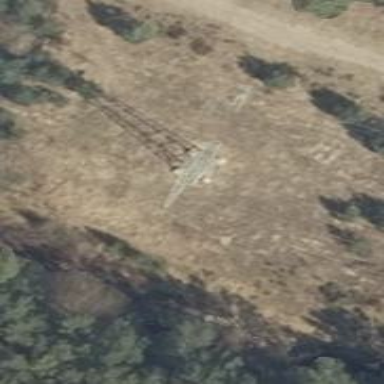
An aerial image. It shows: Power tower.